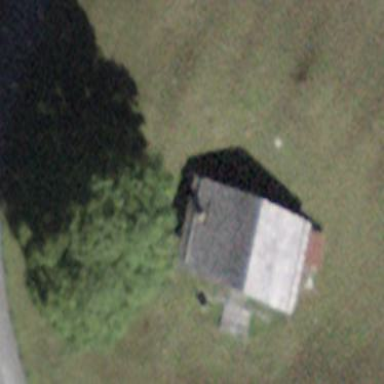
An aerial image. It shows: Cabin is depicted in the image.